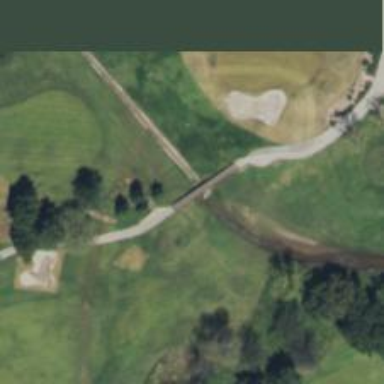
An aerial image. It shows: Footway on bridge that resembles golf cart path.